Question: I have been working around rules to my Firestore Cloud database. I would like to implement rule, that allows create, update, delete on docs if user with ID, which is stored in database, has field role set to admin.
Is it possible to retrieve users role in database rules somehow?
I am not using the Admin SDK, so I do have declared custom claims to each user.

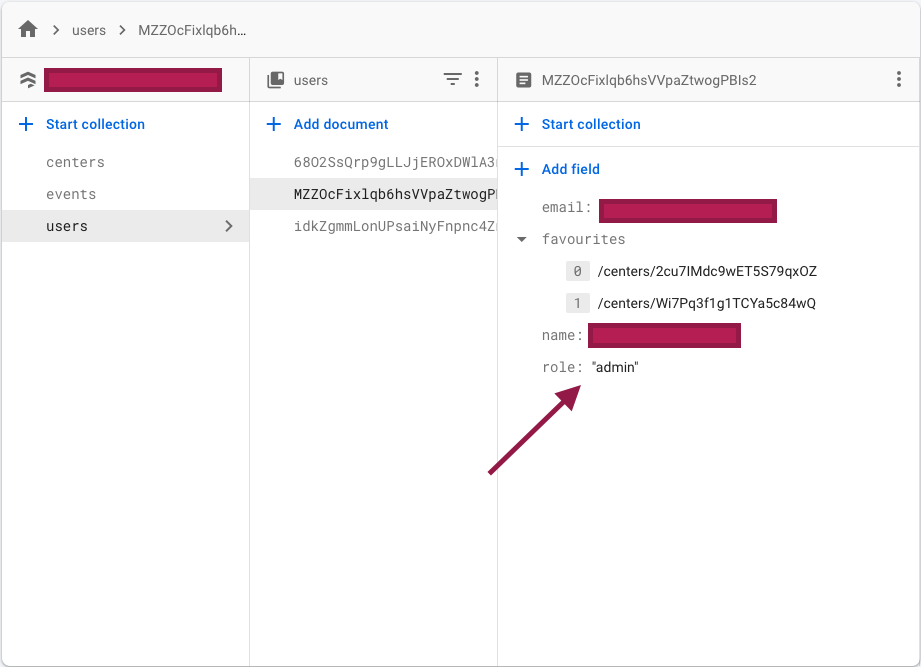
Answer: Definitely, you can use 'get' method to access other document within security rule
'''
get(/databases/$(database)/documents/users/$(request.auth.uid)).data.role== 'admin'
'''
This method will access the document from 'users' collection where document id is equivalet to currently signed user's 'UID'. Remember, while using this method you will be billed for reading documents even if your rules reject the request.
<URL>